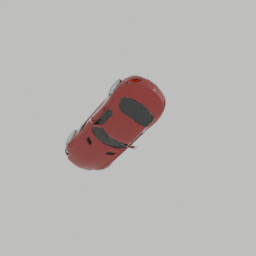
Label: mechanical